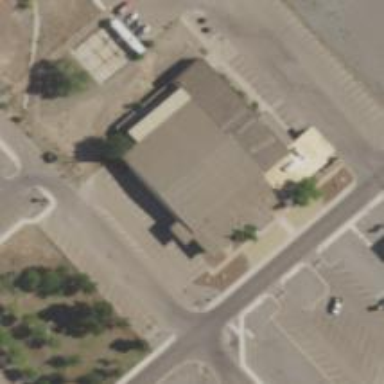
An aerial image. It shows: Building with bowling alley inside.